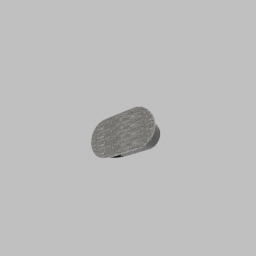
Label: furniture